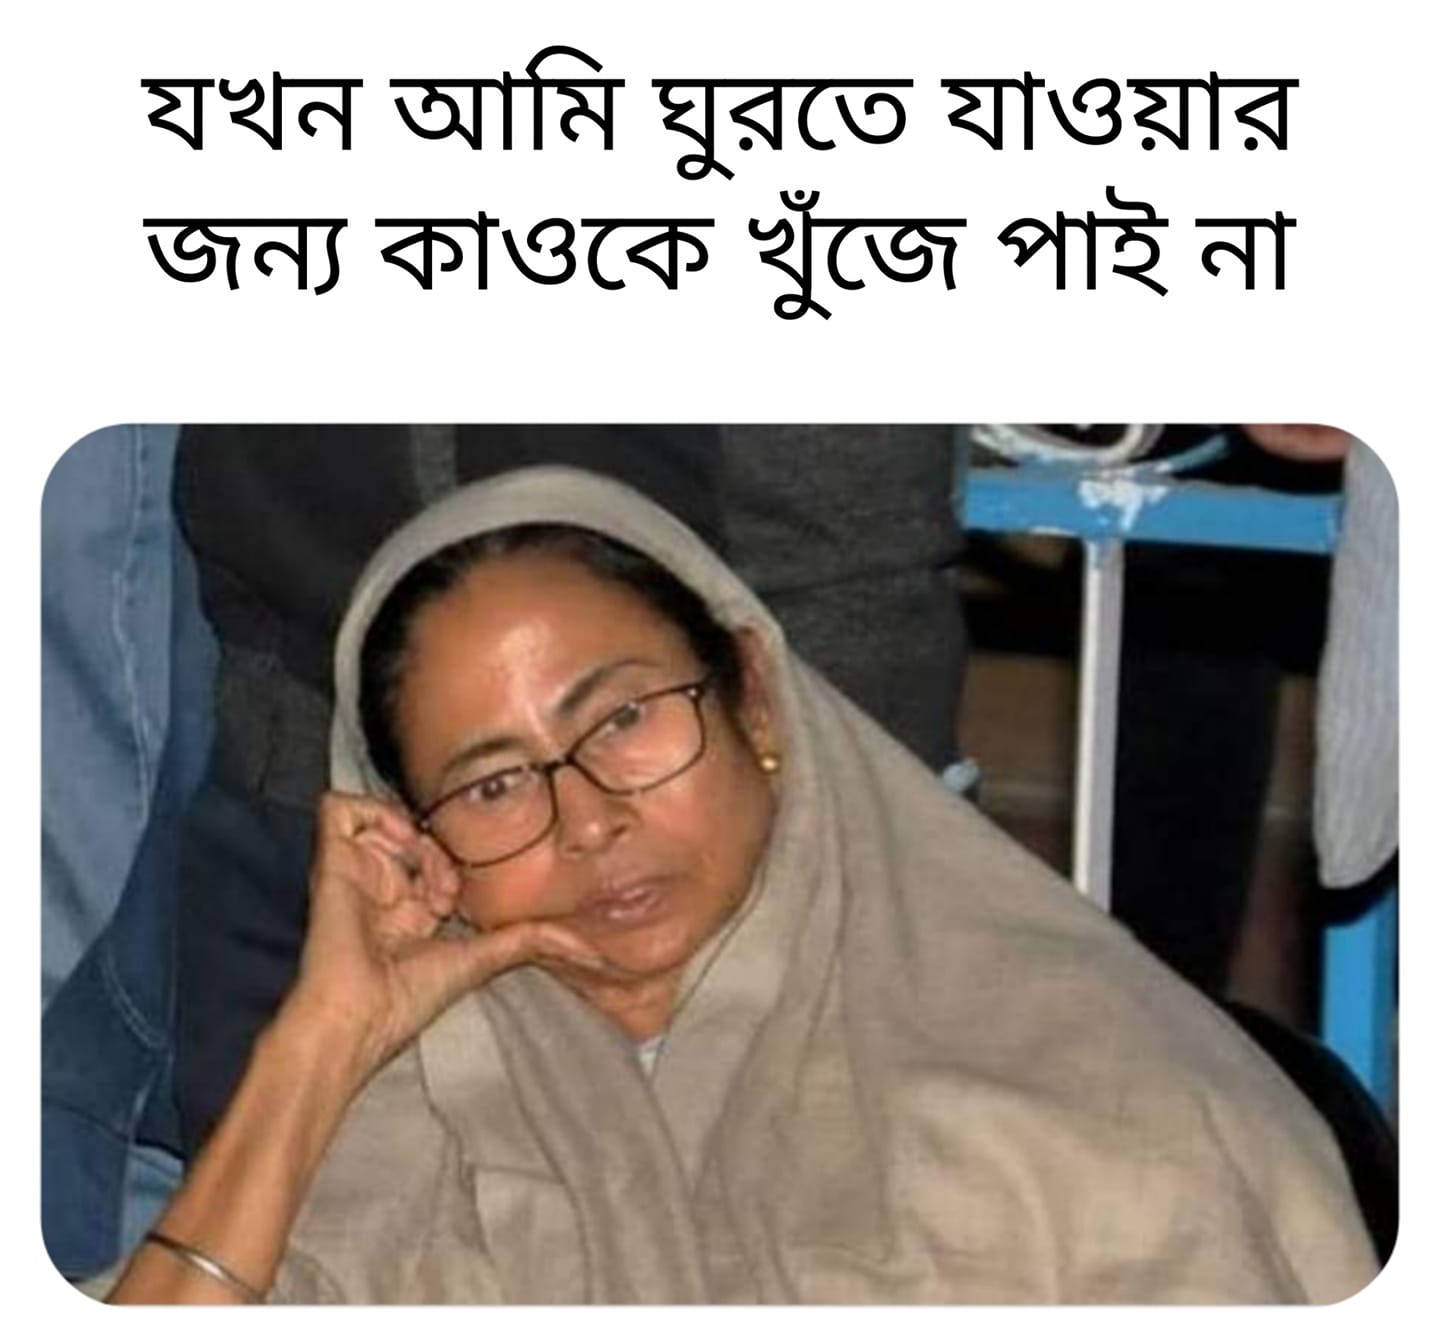
Caption: যখন আমি ঘুরতে যাওয়ার জন্য কাওকে খুজে পাই না
Label: non-hate